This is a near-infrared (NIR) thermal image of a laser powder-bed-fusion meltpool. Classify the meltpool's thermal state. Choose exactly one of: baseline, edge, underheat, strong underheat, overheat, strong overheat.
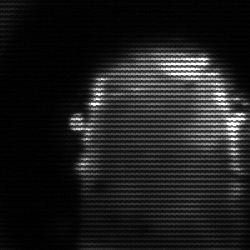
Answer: baseline